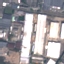
Label: Industrial